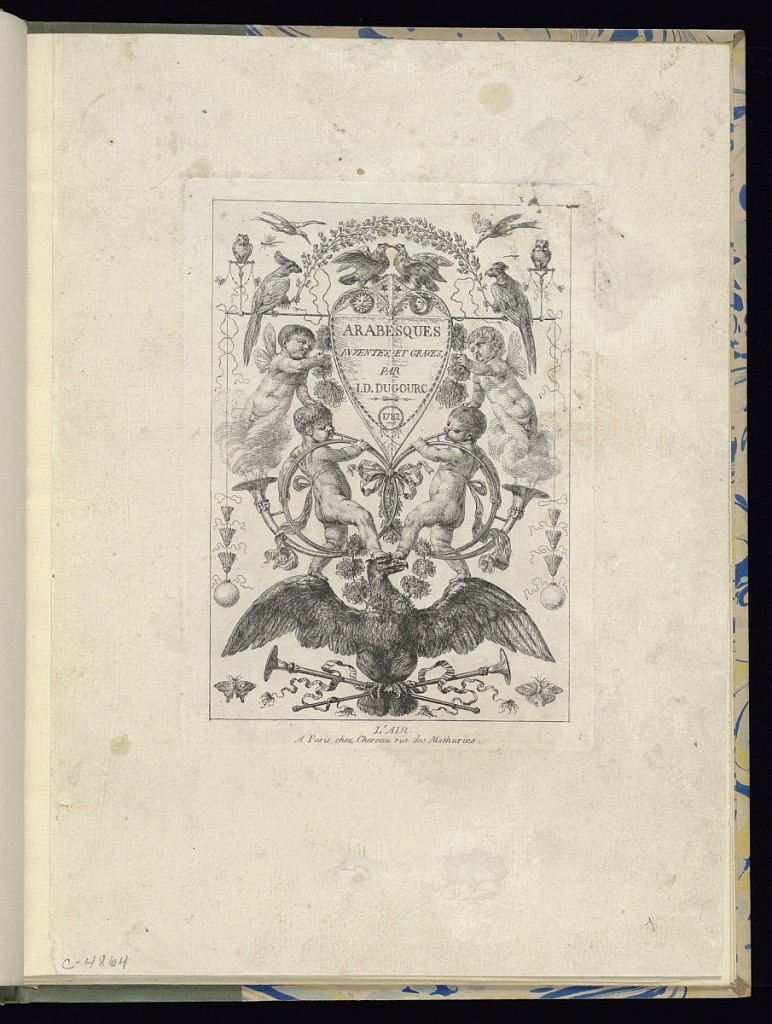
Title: L’Air
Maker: Jean Démosthène Dugourc, French, 1749–1825
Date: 1782
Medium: Etching on paper
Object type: Bound print
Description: Title plate of a series of six numbered plates. Symmetrically-designed panel with grotesques, including two horn-blowing children standing on an eagle at lower center. Ornamental decoration includes birds, garlands, and flowers.